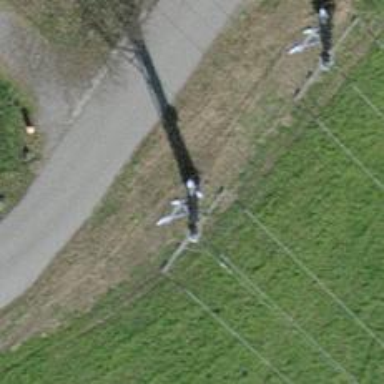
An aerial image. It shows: Three power lines with cables.